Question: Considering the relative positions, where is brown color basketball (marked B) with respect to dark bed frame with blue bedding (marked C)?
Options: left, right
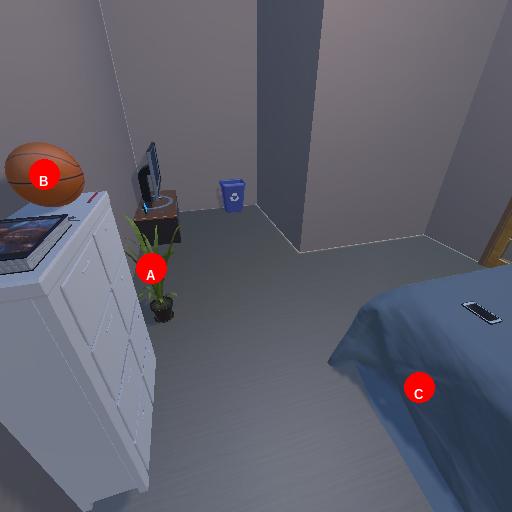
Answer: left